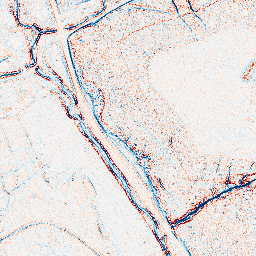
Category: edge_preserving
Decomposition family: anisotropic_diffusion
Decomposition parameters: iterations: 5
kappa: 30
gamma: 0.05
Upsampling method: quintic
Upsampling parameters: scale: 2
Upsampling scale: 2